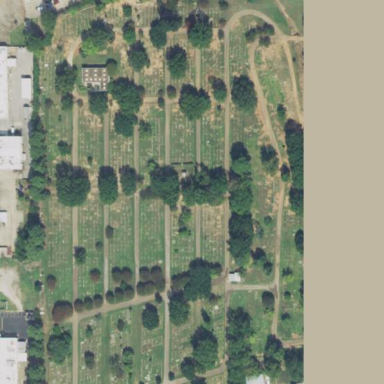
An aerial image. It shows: Cemetery.